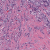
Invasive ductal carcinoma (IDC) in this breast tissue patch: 1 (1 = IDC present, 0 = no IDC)